Question: Pardon me for the title. I have a table like this:

There will be thousands of rows and now I want to select the rows having the same group_id but vr_debit and vr_credit values must not be equal: ie;, in the image shown, none of the rows satisfy this criteria. If there is are two rows, say, (6,500.000,0) and(6,0,600.000), I want them as the result. Hope you get the idea.
Thank you.
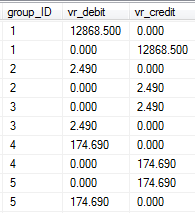
Answer: Calculate each group using 'SUM()' which is an aggregate function and filter them using 'HAVING' clause.
'''
SELECT GROUP_ID, SUM(vr_debit) totalDebit, SUM(vr_credit) totalCredit
FROM TableName
GROUP BY GROUP_ID
HAVING SUM(vr_debit) <> SUM(vr_credit)
'''
if you want to get the uncalculated rows, you can join it on the subquery.
'''
SELECT a.*
FROM TableName a
INNER JOIN
(
SELECT GROUP_ID
FROM TableName
GROUP BY GROUP_ID
HAVING SUM(vr_debit) <> SUM(vr_credit)
) b ON a.GROUP_ID = b.GROUP_ID
'''
- <URL>